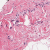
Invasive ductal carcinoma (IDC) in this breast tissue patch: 0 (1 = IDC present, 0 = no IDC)